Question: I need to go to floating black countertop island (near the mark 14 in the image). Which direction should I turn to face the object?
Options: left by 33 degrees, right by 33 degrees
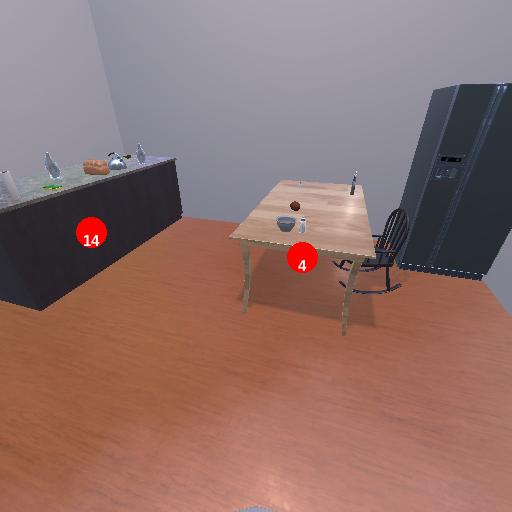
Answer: left by 33 degrees